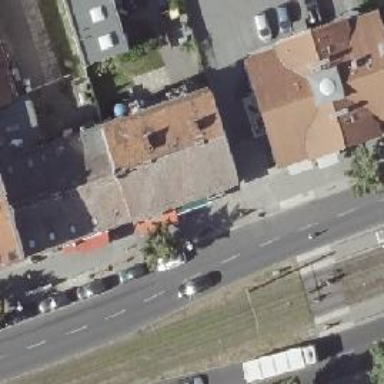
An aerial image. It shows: Beauty shop.